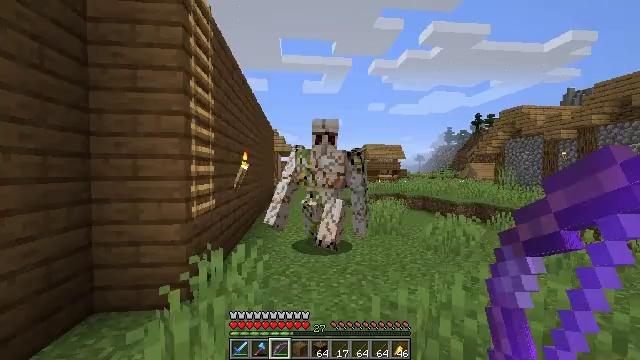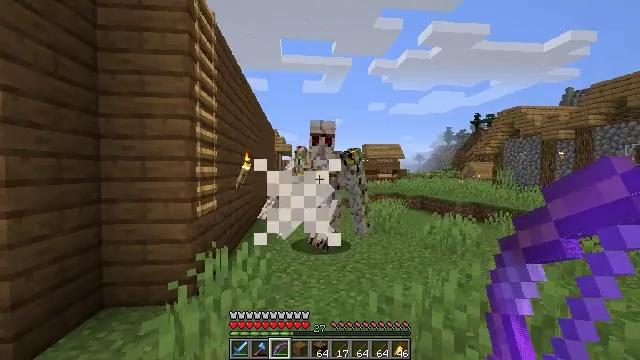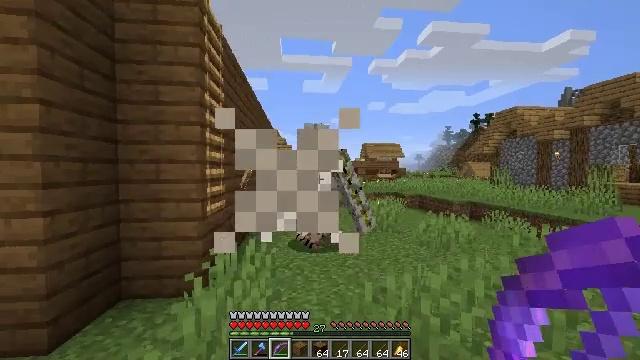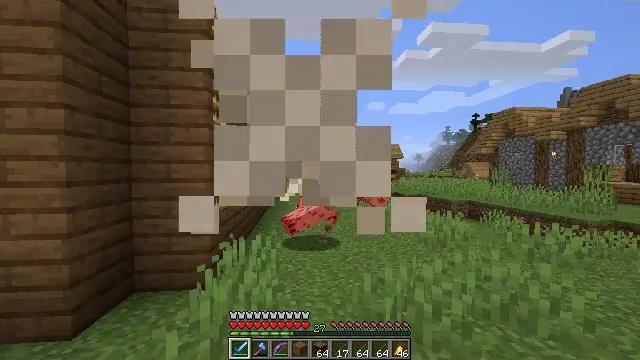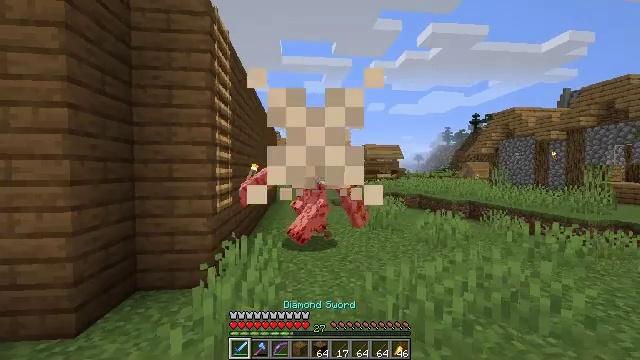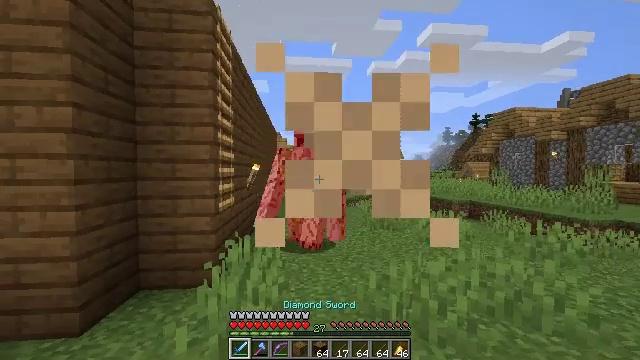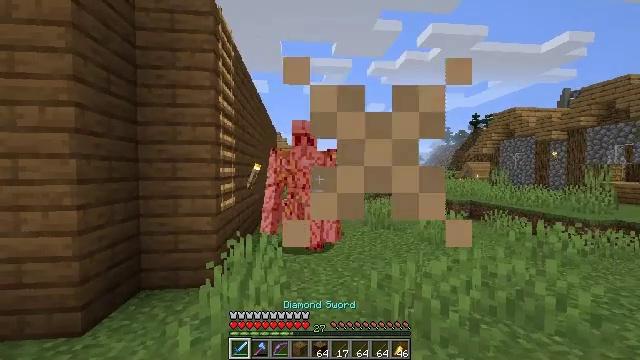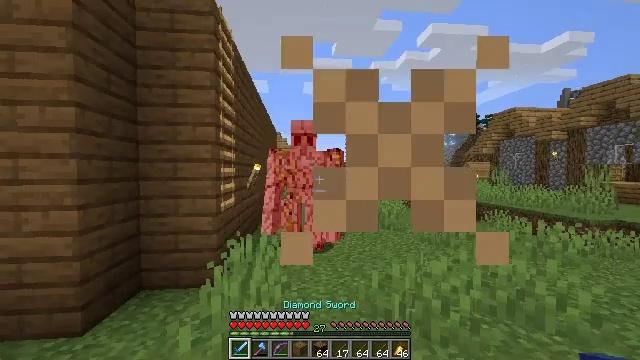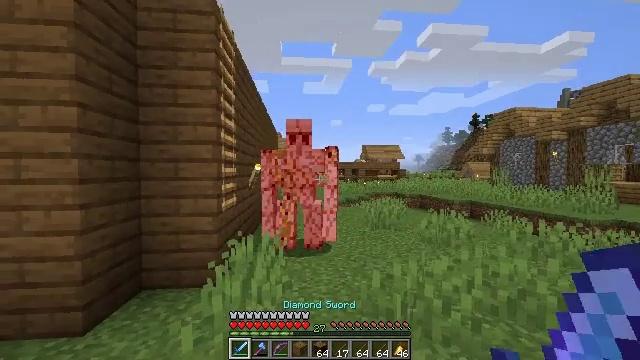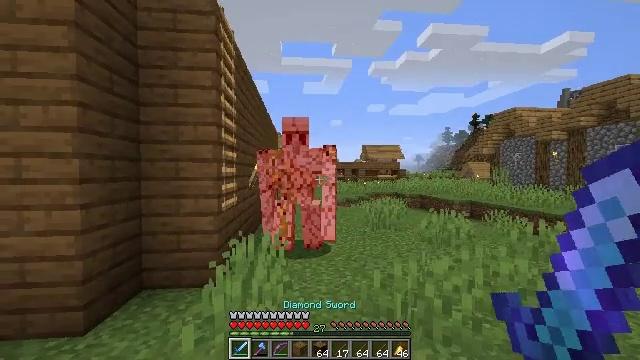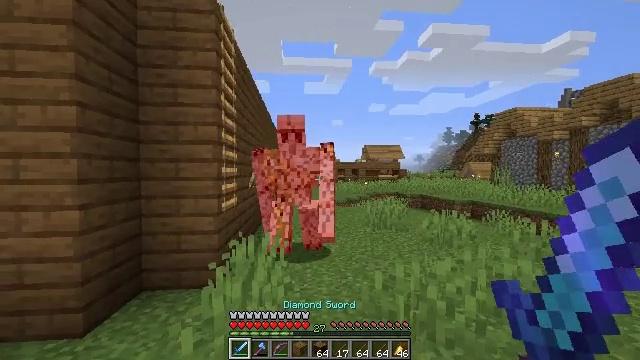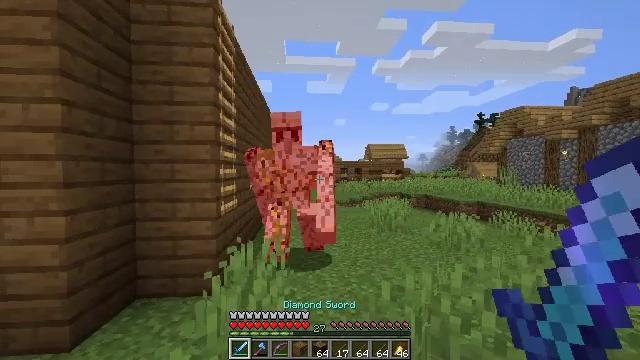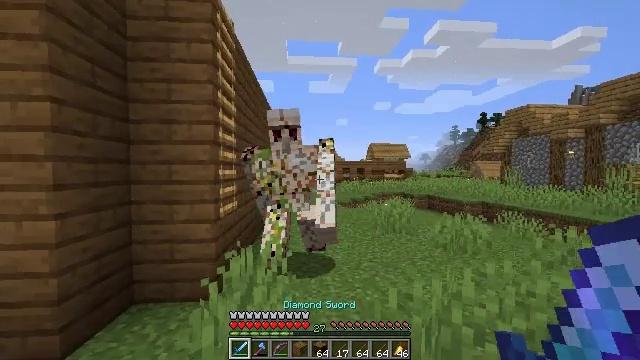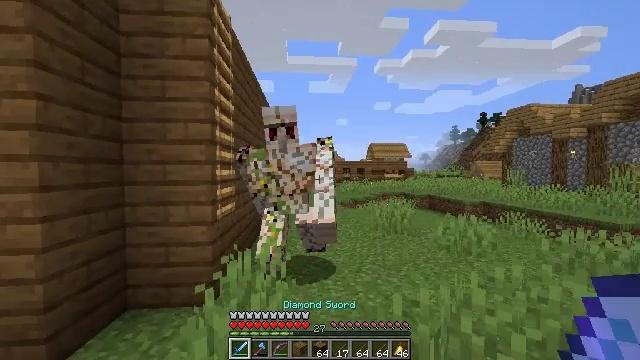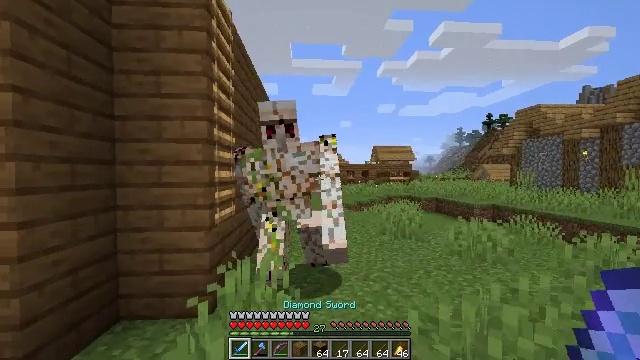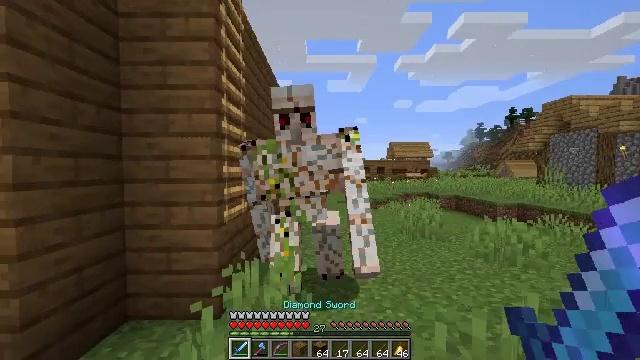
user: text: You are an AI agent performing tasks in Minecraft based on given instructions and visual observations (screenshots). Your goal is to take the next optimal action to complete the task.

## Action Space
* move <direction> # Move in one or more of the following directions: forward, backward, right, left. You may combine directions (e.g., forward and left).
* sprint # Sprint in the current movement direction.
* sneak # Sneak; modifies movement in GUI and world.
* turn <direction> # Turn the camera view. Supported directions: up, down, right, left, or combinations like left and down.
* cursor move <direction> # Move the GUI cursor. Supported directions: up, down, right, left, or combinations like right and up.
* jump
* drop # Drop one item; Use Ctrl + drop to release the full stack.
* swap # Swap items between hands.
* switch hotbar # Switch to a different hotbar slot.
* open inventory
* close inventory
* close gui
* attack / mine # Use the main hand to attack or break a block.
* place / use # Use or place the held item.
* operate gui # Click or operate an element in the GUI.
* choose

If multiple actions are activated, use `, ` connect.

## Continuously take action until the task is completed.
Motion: motion action
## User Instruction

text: Destroy the guardian.
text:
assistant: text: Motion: move back
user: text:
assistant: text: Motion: move back
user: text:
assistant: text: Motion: move back, switch to hotbar 1
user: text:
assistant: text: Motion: move back, switch to hotbar 1
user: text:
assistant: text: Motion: move back, switch to hotbar 1
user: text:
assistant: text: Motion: move back, switch to hotbar 1
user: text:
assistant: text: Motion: no_op
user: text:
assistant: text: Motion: no_op
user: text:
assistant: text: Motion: no_op
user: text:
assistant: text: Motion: move forward
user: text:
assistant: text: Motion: move forward
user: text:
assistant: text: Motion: move forward
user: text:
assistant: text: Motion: move forward
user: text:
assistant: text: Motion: move forward
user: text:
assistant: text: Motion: turn left
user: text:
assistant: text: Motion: move back, turn left and down, attack / mine
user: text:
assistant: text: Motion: move back, attack / mine
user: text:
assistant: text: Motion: move back, attack / mine
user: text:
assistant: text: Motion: move back
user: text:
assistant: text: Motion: move back
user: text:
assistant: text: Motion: no_op